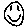
Label: smiley face